Chest X-ray. View position: PA
Patient age: 46
Patient sex: F
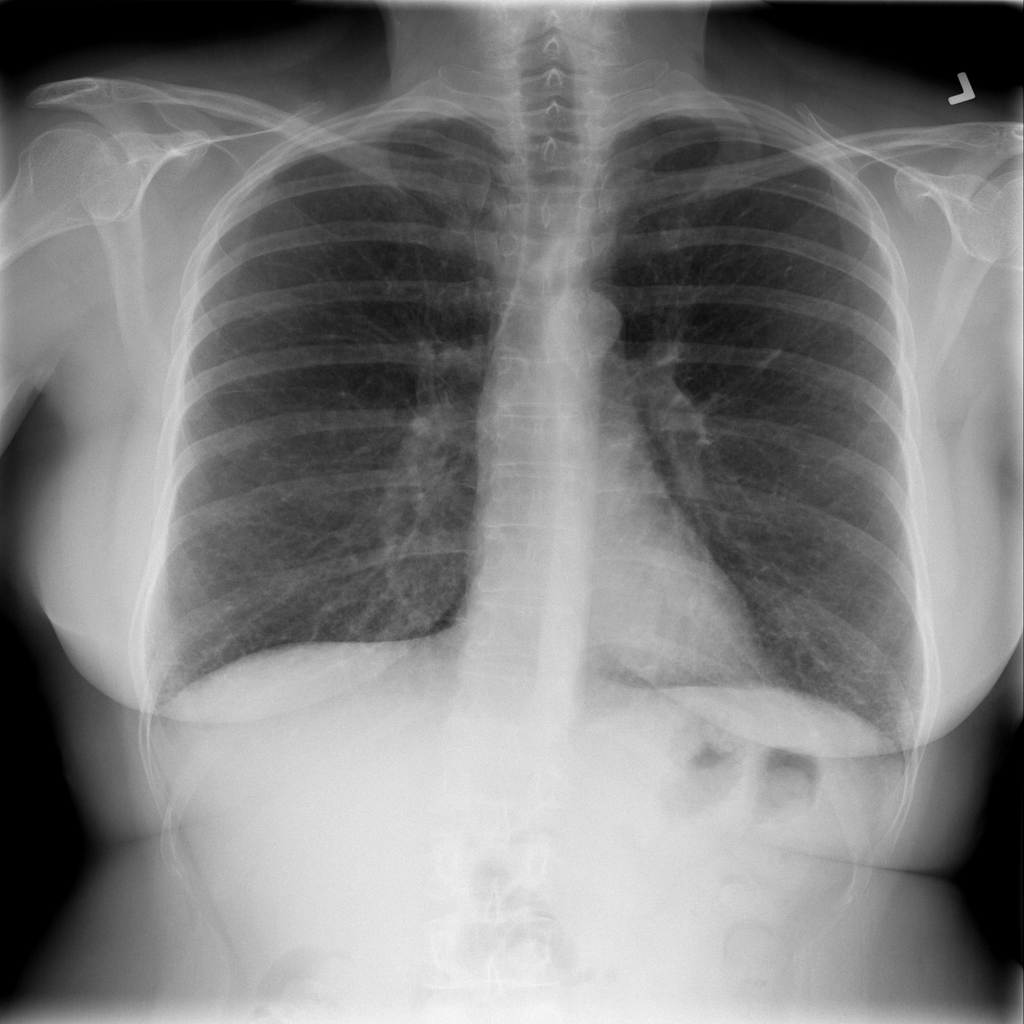
Finding: Pneumothorax